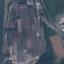
Land use / land cover: Industrial